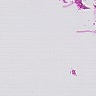
Metastatic tissue present: no